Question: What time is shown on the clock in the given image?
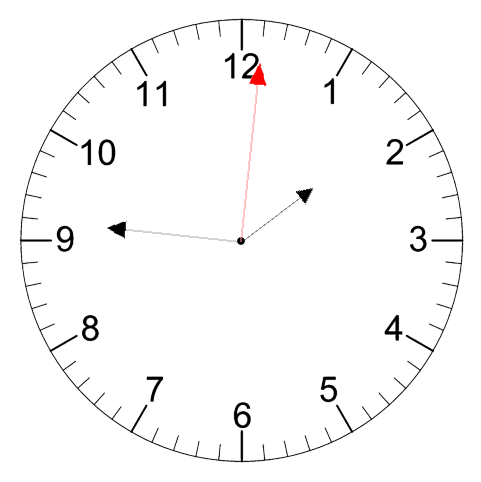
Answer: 01:46:01